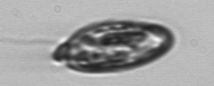
Label: Katodinium_or_Torodinium